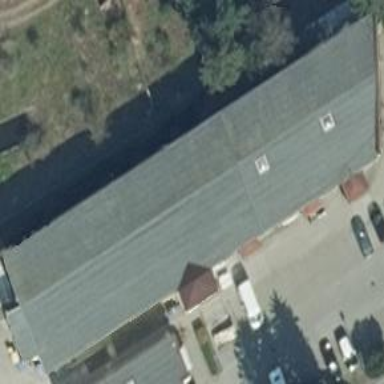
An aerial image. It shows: Flat roof retail building.